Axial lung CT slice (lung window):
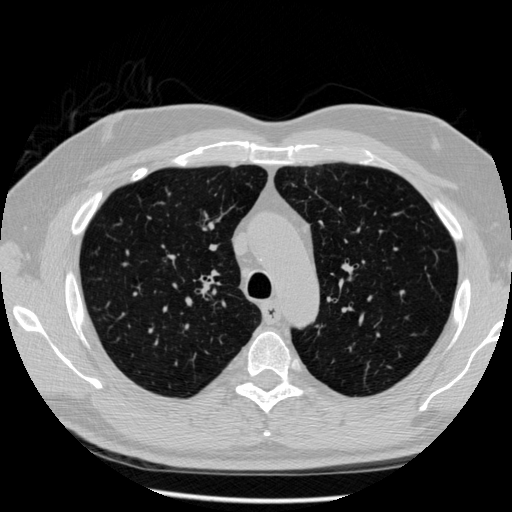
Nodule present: no